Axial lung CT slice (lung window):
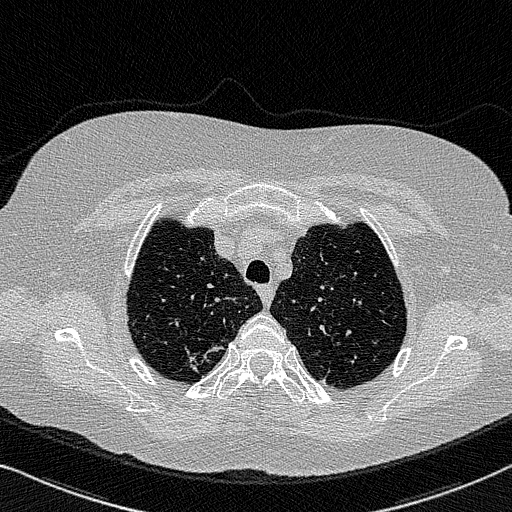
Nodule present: yes
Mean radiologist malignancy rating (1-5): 4.25